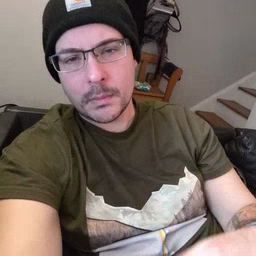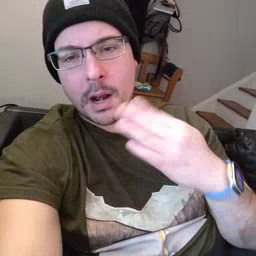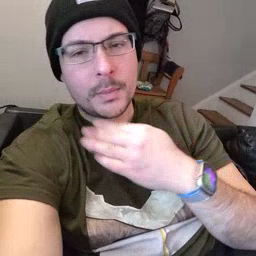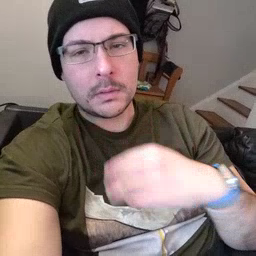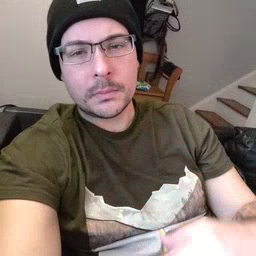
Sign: napkin